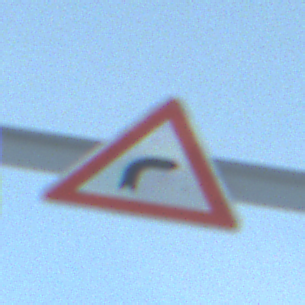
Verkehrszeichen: KurveRechts
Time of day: SunriseSunset
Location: Outdoor (Nature)
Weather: Clear
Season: Winter
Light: Natural